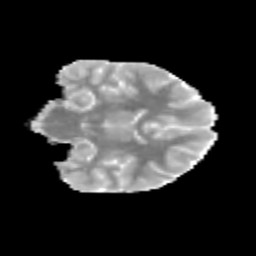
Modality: MD
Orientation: coronal
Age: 12
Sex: female
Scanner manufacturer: siemens
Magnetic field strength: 3 T
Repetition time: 3.8 s
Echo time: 0.07 s